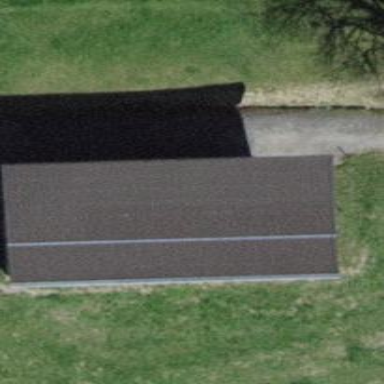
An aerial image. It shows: Shed.